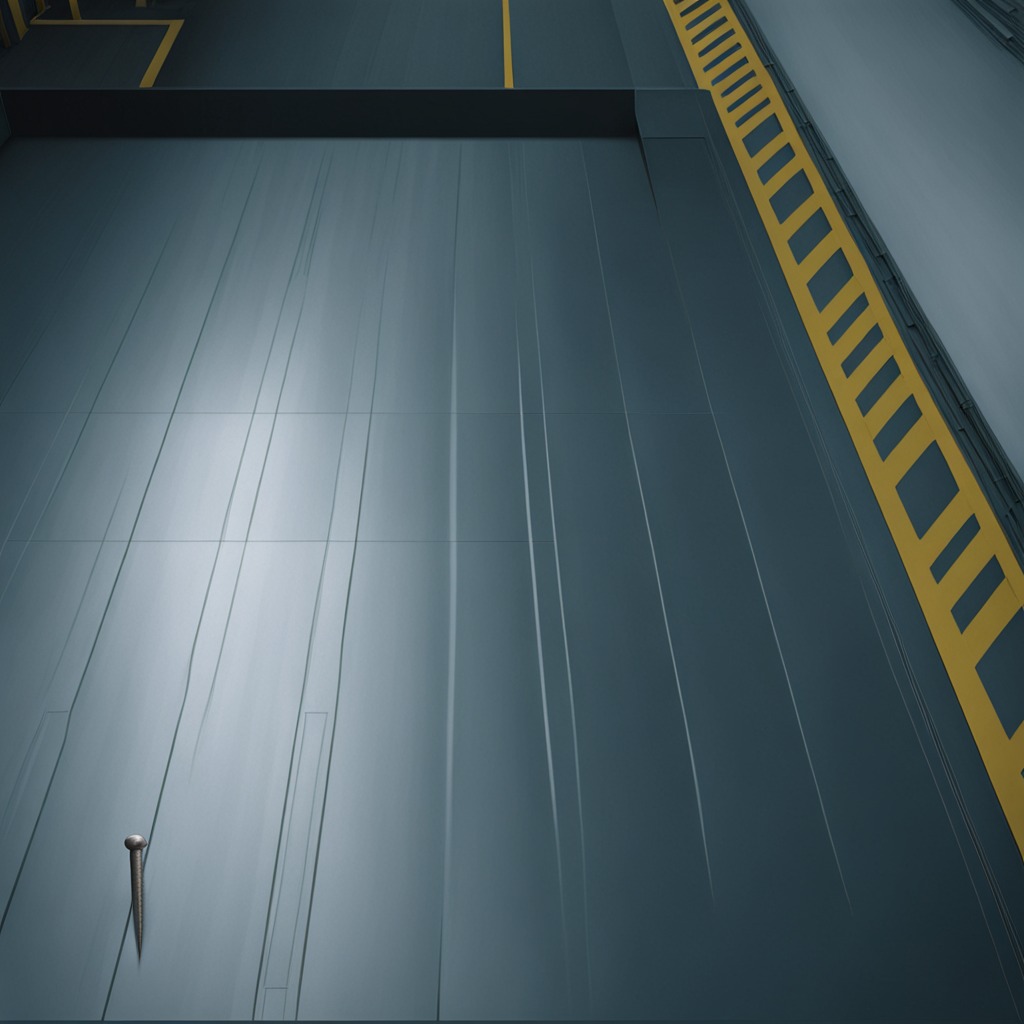
An iron nail is lying on a toolbox surface in an airplane hangar workshop 8K.